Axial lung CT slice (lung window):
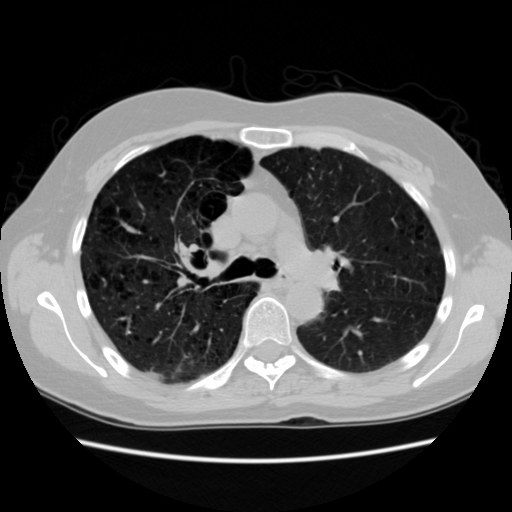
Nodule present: no